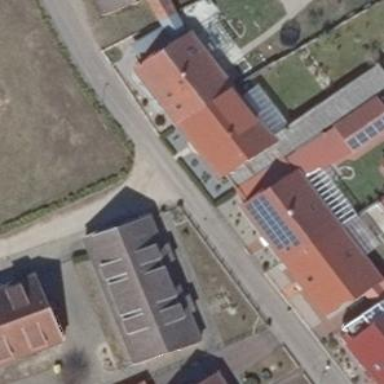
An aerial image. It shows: School building.